Цистерна, заполненная жидкостью, находится в покое на горизонтальном железнодорожном пути (см. рис). Снизу цистерны у левого края имеется вертикальная труба с краном.
Как начнет двигаться цистерна, если открыть кран?
Как долго продолжится движение цистерны в этом направлении? Считайте, что всякое трение отсутствует.
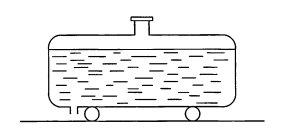
Ответ: Цистерна движется вперед. Со временем движение замедляется и прекращается.
Ответ: Нельзя ответить на вопрос: т.к. направление движения цистерны может меняться много раз в процессе движения и зависит от большого числа параметров.
Темы:
T, ★, Механика, Динамика, 200 задач